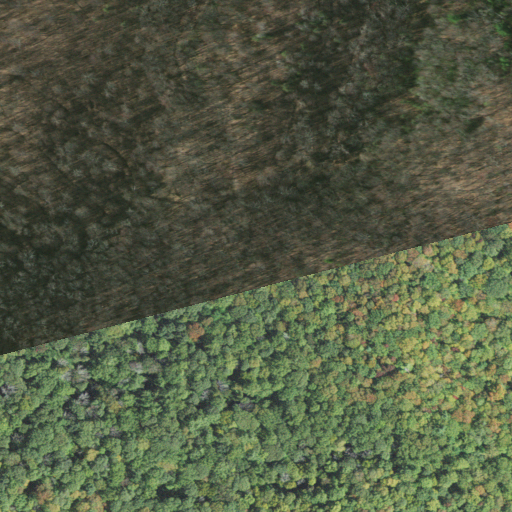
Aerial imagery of gap in Tennessee named Turkey Gap containing deciduous forest and mixed forest